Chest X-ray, AP view. Patient: 20 years old, sex F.
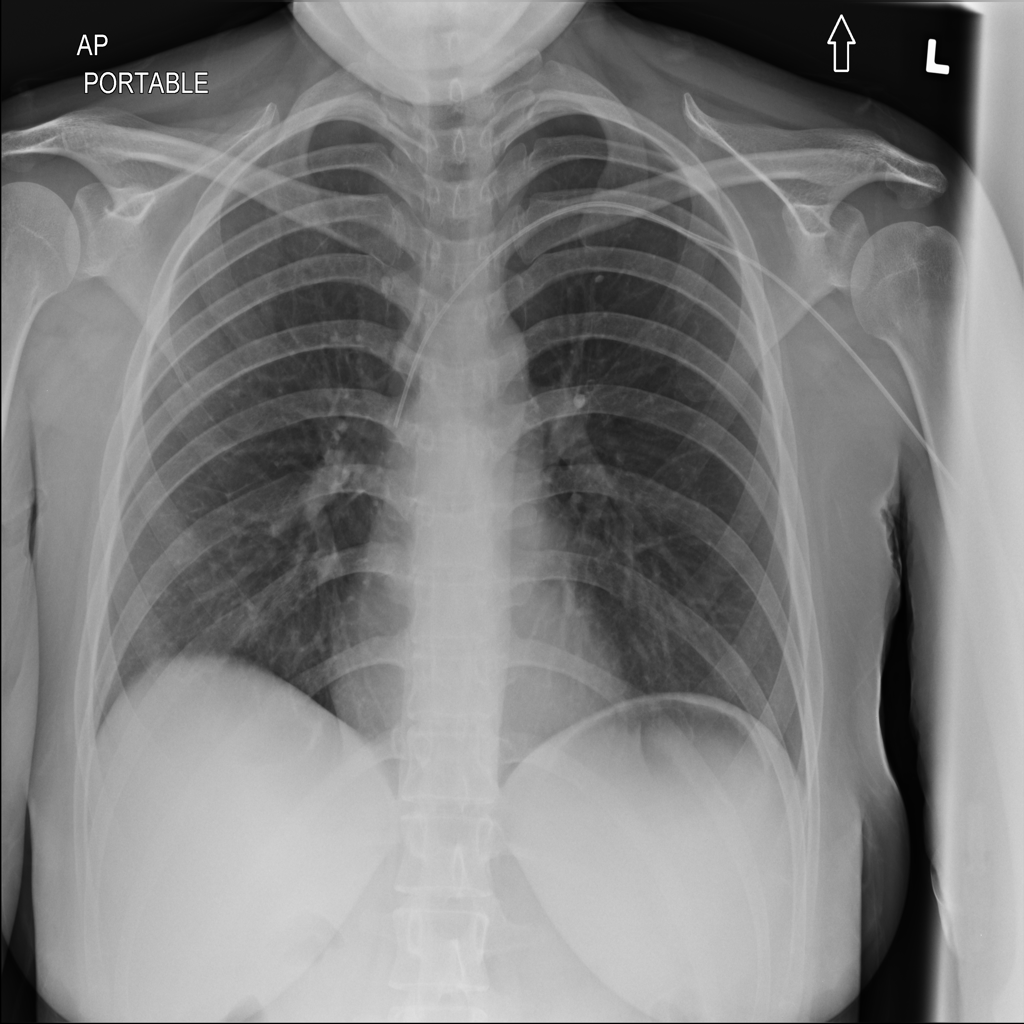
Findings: No Finding